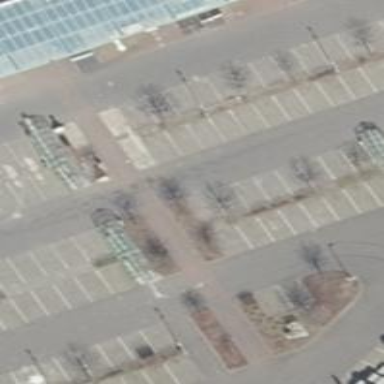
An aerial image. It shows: Asphalt parking aisle road for service vehicles.